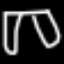
Label: pants